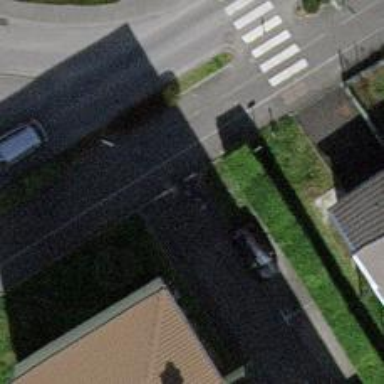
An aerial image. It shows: Bollard.